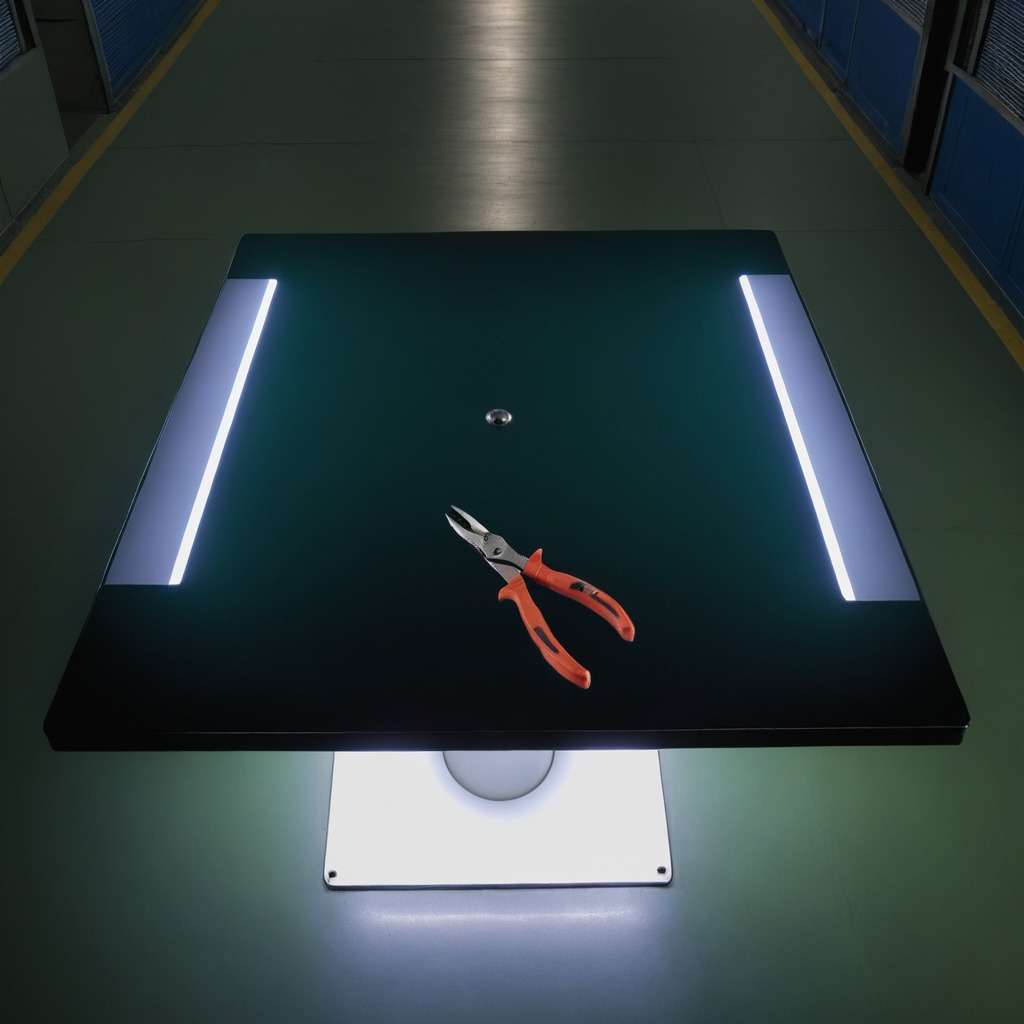
A plier lies on the clean empty table in a railway signal maintenance room.